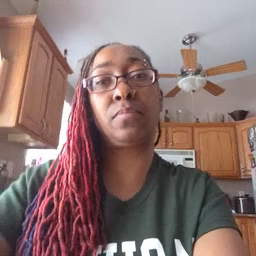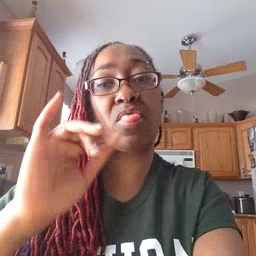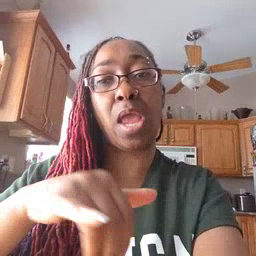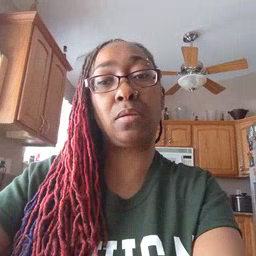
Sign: that